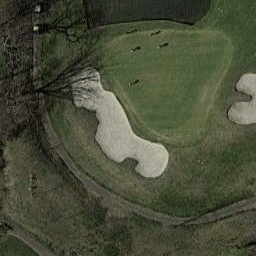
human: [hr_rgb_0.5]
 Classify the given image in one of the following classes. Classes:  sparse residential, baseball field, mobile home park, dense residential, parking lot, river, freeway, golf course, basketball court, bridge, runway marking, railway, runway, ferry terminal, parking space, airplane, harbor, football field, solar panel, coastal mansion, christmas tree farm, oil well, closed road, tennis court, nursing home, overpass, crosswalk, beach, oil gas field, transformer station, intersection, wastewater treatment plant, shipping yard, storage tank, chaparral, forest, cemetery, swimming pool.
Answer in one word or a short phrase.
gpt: golf course